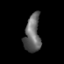
Tissue: prostate
Cell type: B cells
Senescence score: 0.3042
Nuclear area (px): 592
Mean DAPI intensity: 101.049